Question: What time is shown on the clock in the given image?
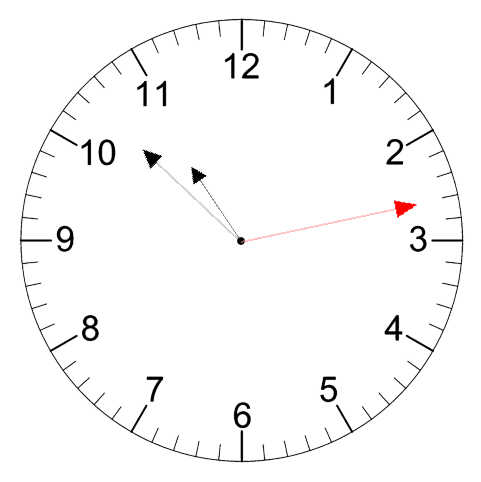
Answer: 10:52:13